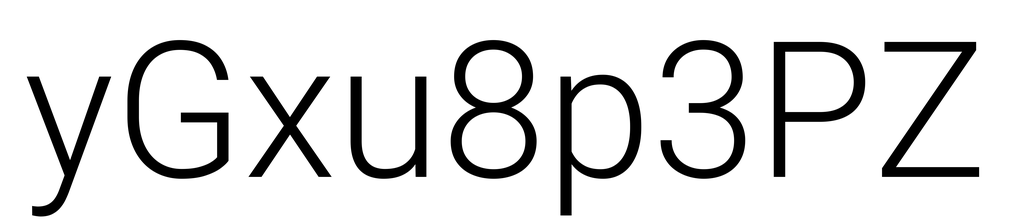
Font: Roboto_Light